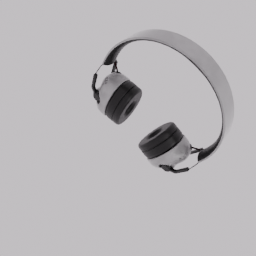
Label: electronics